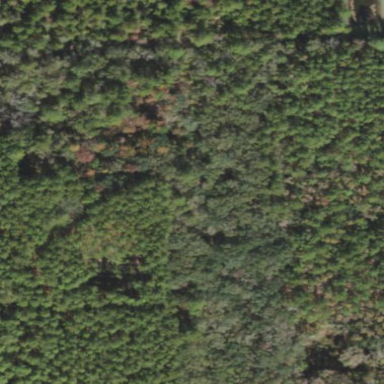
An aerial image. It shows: Mixed leaf woodland.